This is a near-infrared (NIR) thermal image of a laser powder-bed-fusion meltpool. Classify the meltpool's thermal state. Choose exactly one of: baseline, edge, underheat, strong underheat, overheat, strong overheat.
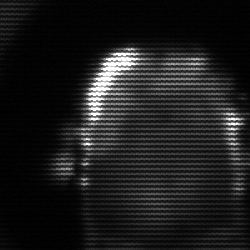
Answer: baseline